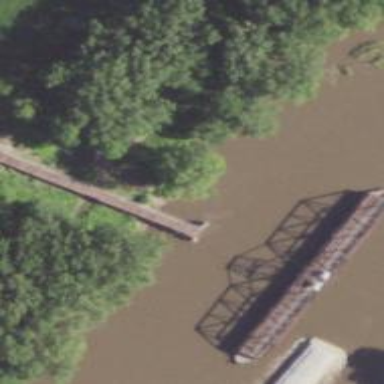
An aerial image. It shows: Swing bridge for railway crossing.